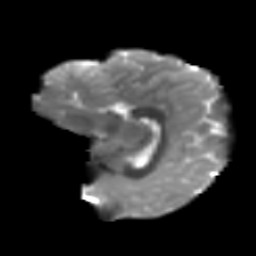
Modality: T2w
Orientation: sagittal
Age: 8
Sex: female
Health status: ill
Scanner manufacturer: ge
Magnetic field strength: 3 T
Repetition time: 6.752 s
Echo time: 0.079 s